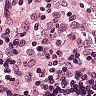
Metastatic tissue present: no